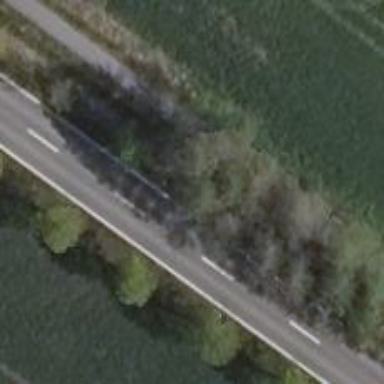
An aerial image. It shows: Row of trees in natural setting.